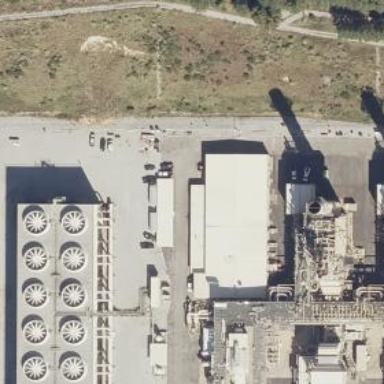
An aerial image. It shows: Gas-powered generator using steam turbine.